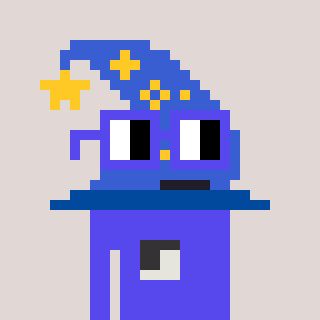
a pixel art character with square blue glasses, a wizard hat-shaped head and a computerblue-colored body on a warm background